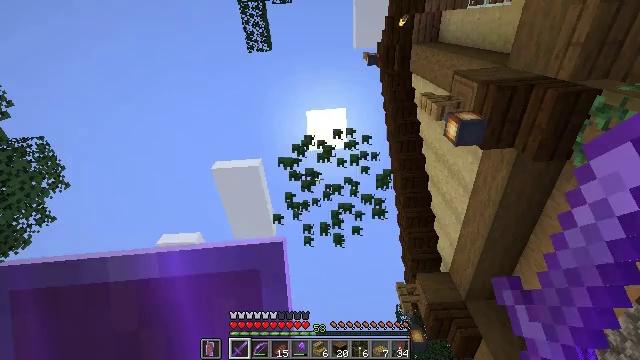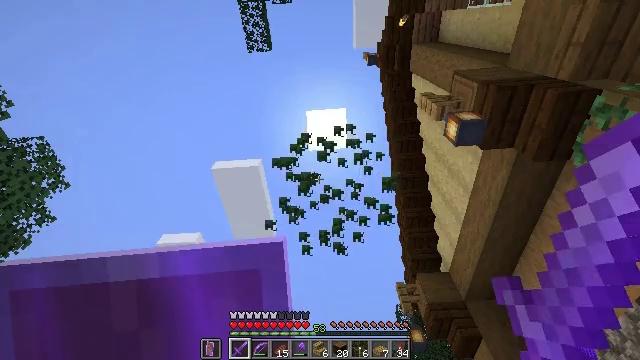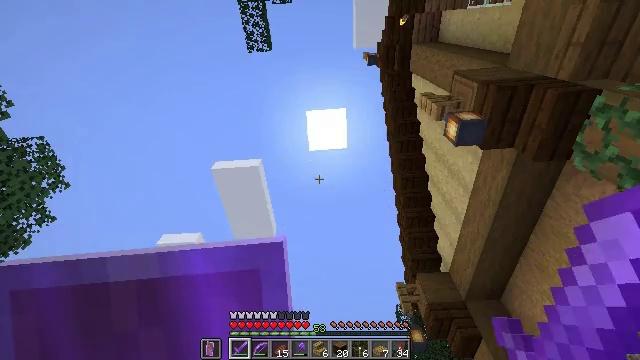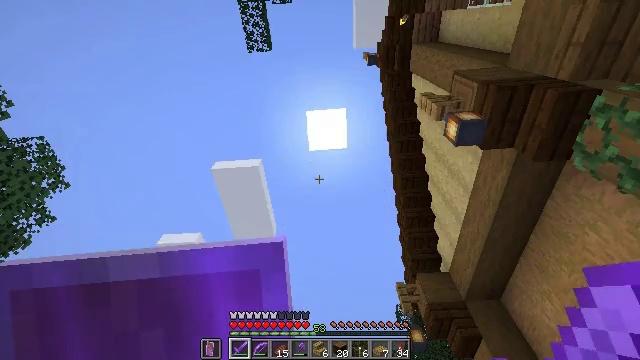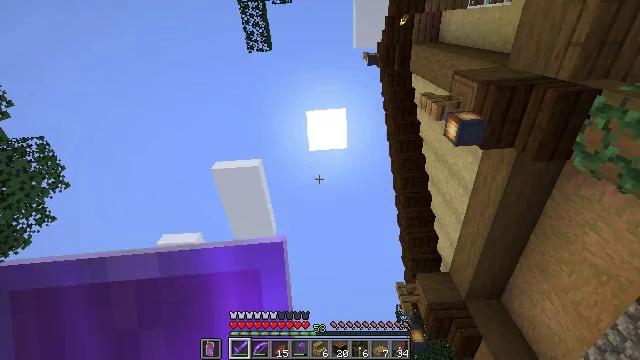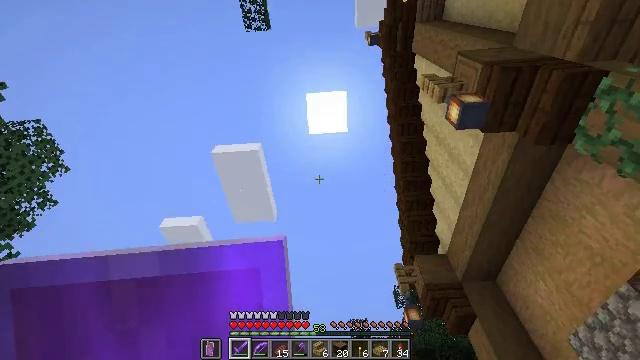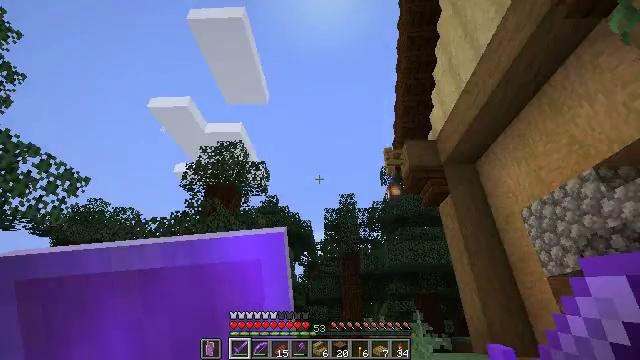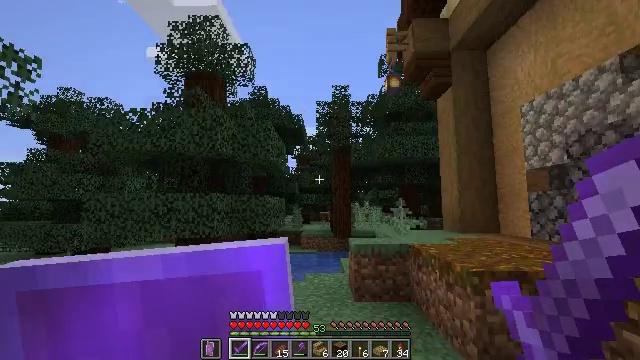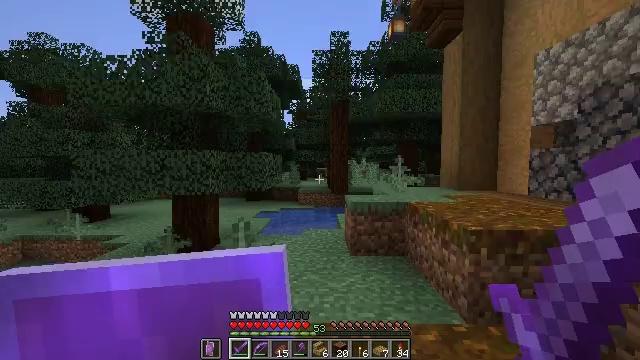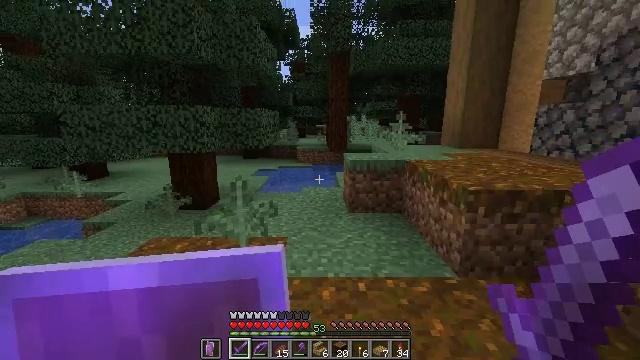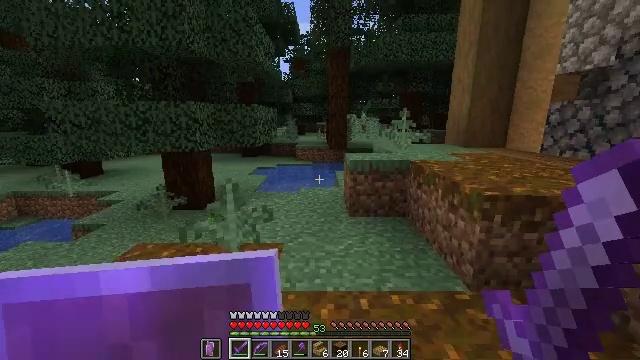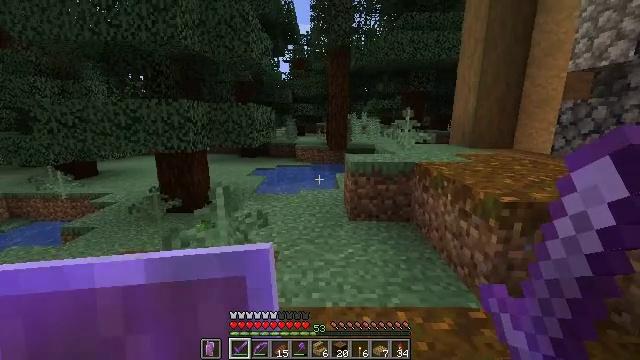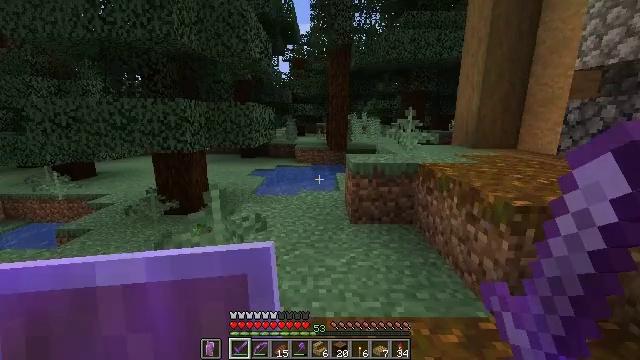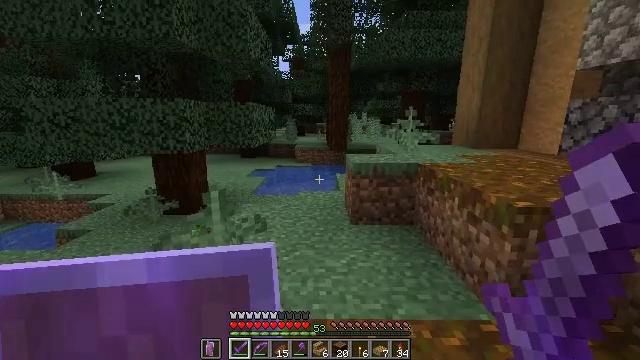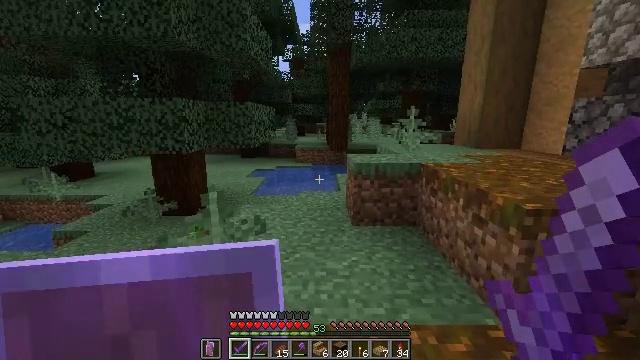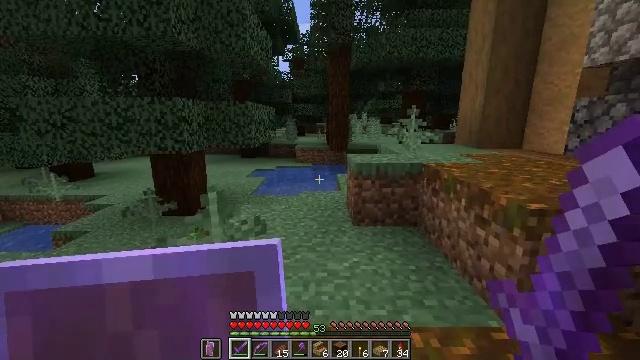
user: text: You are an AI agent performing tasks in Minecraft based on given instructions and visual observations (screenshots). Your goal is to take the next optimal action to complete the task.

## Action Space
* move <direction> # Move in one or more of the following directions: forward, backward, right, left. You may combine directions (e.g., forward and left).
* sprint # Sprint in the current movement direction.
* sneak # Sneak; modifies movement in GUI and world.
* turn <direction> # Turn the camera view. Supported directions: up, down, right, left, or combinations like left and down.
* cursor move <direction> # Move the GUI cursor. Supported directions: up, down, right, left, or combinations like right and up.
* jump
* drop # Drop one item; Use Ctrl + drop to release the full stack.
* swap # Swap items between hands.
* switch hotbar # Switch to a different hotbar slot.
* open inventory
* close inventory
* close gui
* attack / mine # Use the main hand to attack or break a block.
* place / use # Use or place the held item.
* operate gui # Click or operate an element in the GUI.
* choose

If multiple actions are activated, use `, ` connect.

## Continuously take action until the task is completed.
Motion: motion action
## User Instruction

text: Remove the scaffolding structure.
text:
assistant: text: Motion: attack / mine
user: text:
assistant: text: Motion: attack / mine
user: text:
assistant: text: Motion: attack / mine
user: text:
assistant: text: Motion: no_op
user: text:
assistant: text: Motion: turn down
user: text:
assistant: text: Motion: move forward, turn right and down
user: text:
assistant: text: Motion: move forward, turn right and down
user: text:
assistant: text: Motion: move forward, turn down
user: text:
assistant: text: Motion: move forward, turn down
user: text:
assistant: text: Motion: move forward
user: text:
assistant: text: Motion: move forward
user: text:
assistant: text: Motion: no_op
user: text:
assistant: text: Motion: no_op
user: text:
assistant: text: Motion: no_op
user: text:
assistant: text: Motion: no_op
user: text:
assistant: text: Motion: no_op
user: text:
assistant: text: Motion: turn left
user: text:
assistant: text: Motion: turn left and up
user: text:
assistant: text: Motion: turn left and down
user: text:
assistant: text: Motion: turn left and down
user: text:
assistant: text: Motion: no_op
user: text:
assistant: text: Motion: no_op
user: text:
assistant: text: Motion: no_op
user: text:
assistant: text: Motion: no_op
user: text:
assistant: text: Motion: no_op
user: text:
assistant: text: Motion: no_op
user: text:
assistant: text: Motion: no_op
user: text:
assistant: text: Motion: no_op
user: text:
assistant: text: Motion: no_op
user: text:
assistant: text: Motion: no_op